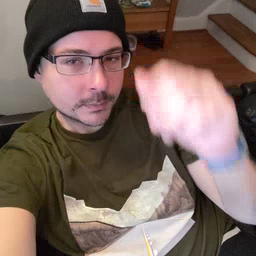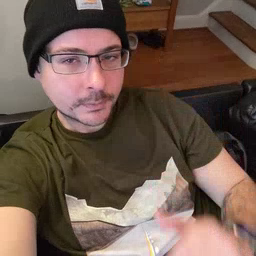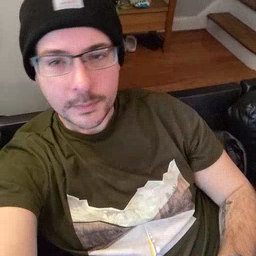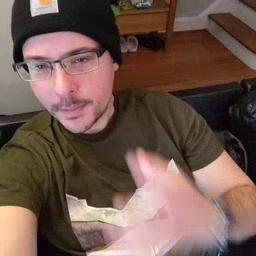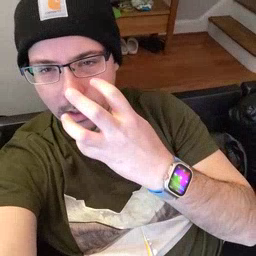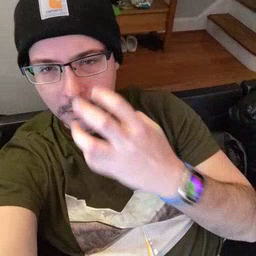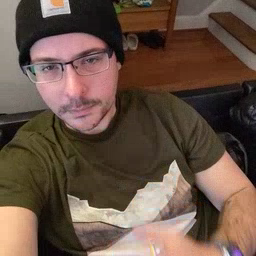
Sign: mad